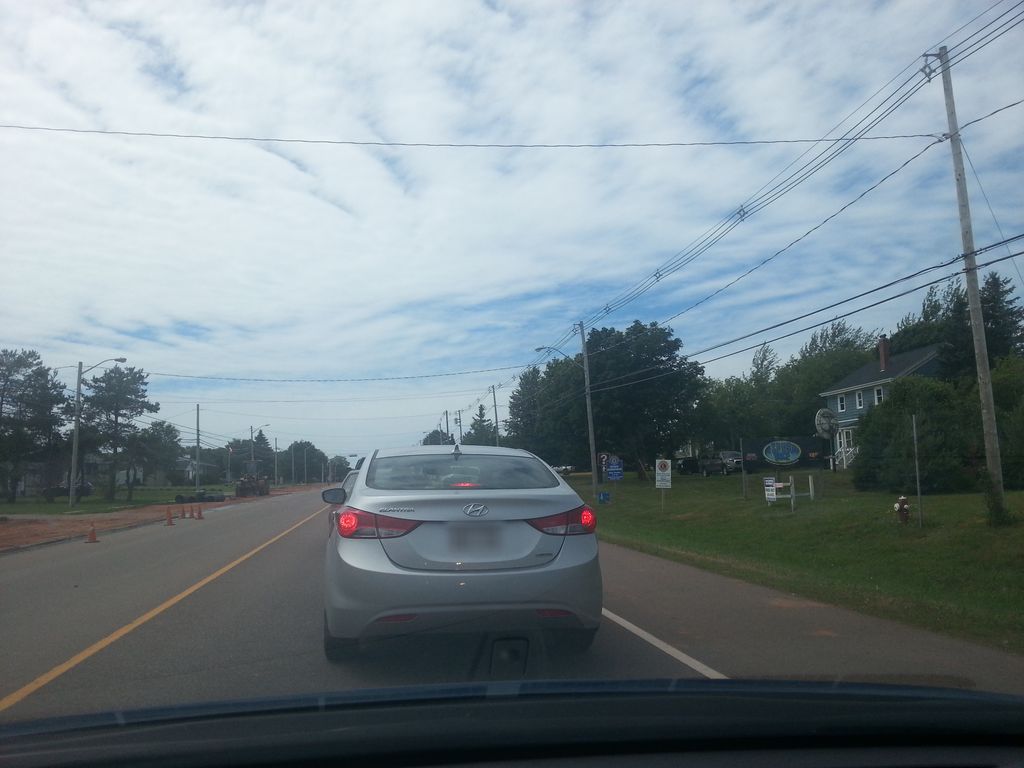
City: charlottetown